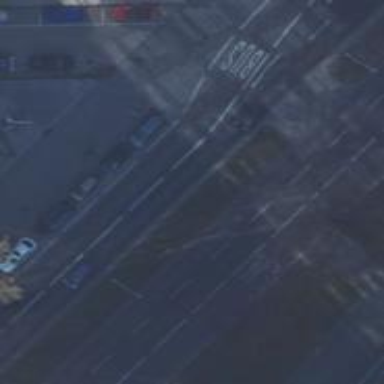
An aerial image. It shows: Asphalt tertiary road with dual carriageway. There is shared bus and cycle lane on the right side.